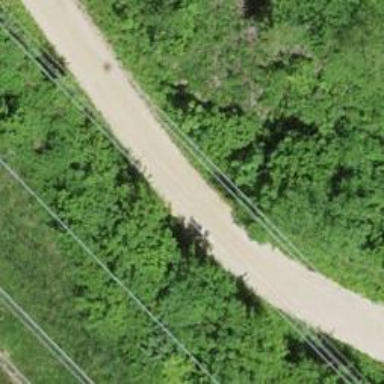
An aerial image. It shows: Gravel track of grade3 type.